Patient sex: M
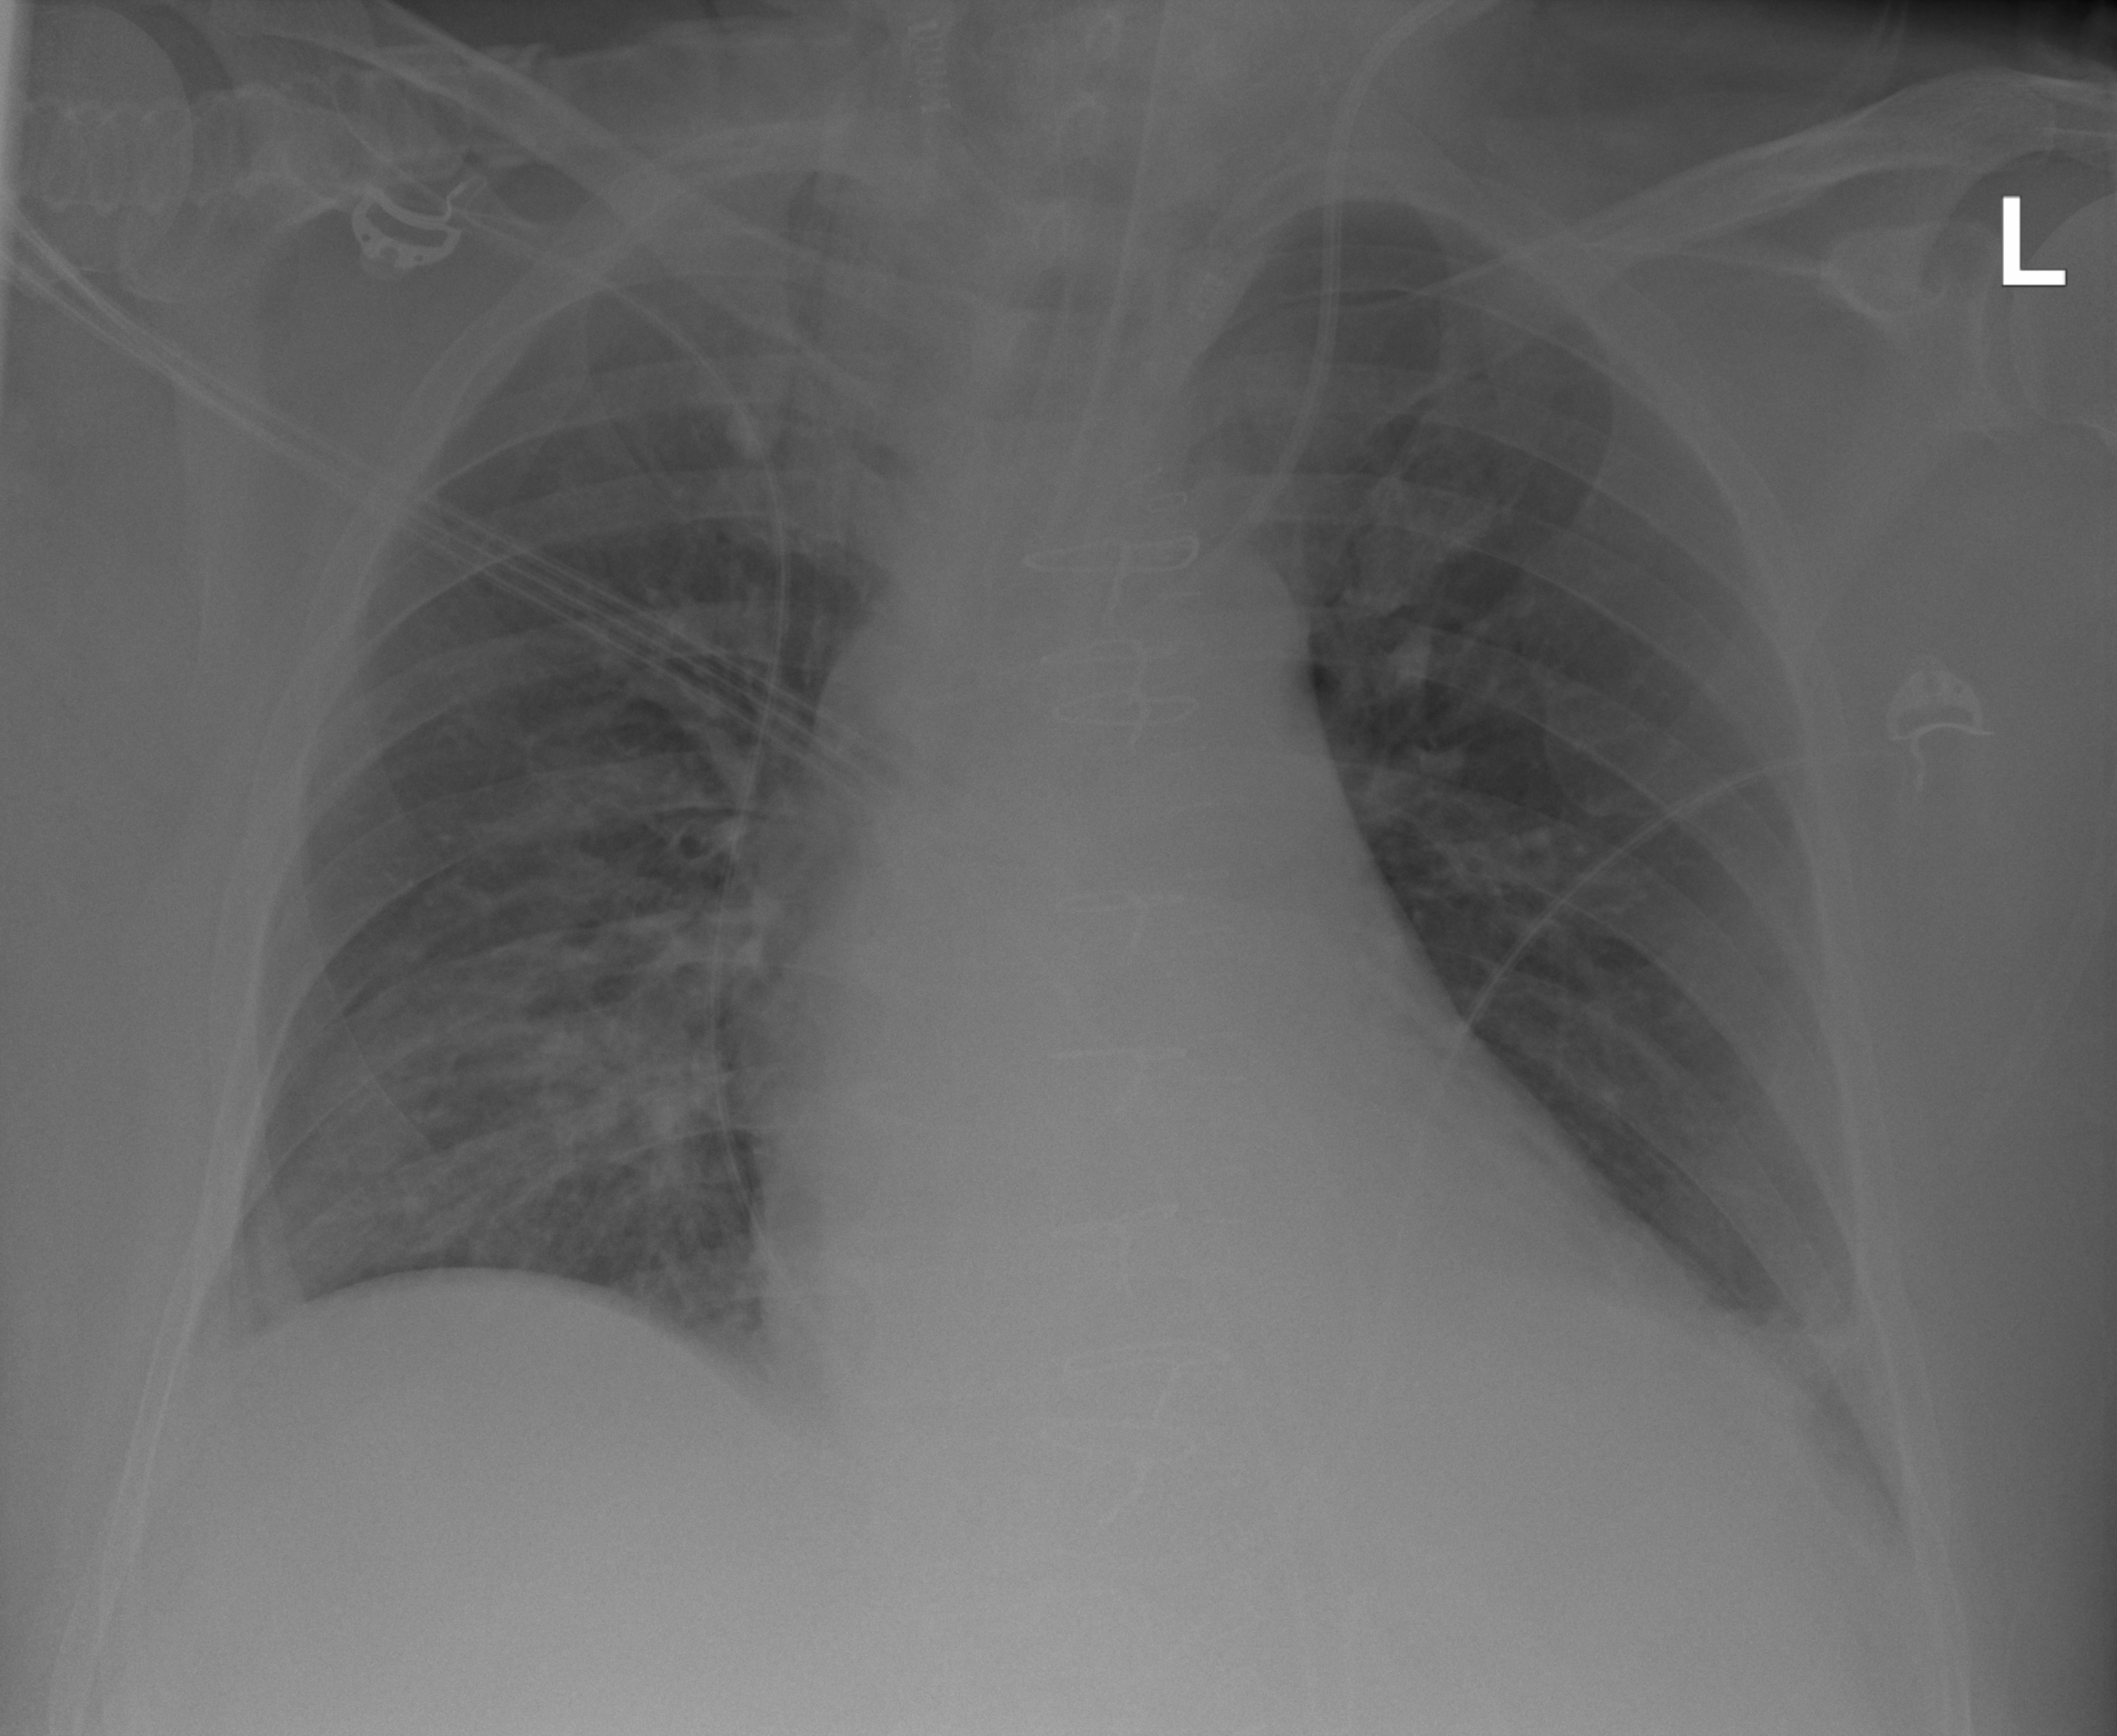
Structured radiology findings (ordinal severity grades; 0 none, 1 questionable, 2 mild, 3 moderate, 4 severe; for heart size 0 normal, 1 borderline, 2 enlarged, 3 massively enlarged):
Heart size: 2
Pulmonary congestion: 0
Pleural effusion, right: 0
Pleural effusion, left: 2
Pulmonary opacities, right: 1
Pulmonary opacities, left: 0
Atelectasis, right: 2
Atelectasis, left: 2